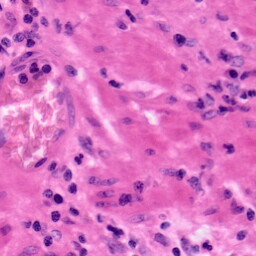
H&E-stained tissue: Colon